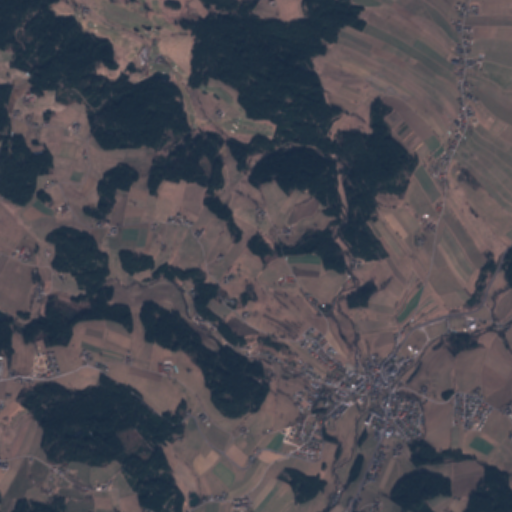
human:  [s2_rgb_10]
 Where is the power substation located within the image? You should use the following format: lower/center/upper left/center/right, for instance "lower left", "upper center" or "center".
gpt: The power substation is located in the lower right of the image.
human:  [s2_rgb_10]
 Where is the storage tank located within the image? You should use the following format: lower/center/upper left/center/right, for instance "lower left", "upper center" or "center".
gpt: The storage tank is located in the upper left of the image.
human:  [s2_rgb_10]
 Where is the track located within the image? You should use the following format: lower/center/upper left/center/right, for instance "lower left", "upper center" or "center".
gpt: The track is located in the lower center of the image.
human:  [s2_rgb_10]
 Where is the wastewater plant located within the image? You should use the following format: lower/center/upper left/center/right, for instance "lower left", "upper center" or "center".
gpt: The wastewater plant is located in the lower right of the image.
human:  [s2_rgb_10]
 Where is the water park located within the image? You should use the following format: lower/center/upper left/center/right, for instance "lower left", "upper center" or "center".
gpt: The water park is located in the center right of the image.
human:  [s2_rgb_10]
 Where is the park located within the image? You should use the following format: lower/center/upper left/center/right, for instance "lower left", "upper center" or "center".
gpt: There is no park in the image.